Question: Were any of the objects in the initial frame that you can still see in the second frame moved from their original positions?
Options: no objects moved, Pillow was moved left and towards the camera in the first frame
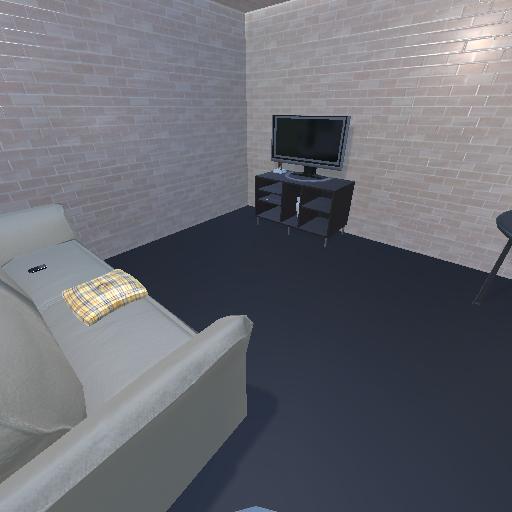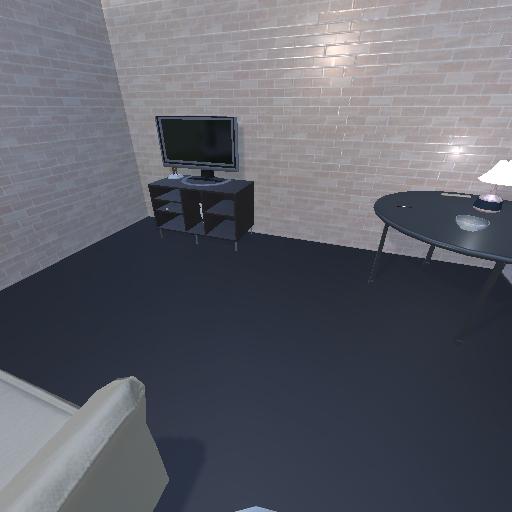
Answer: no objects moved